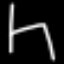
Label: chair